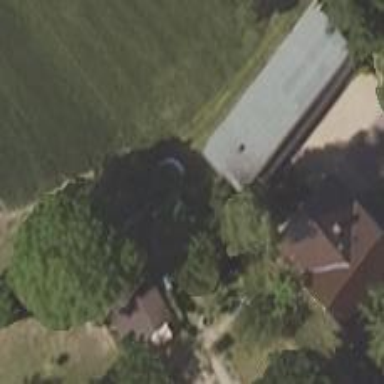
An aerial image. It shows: Shed.